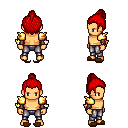
a pixel art fantasy rpg character, male body template, human, tanned skin, gold arm armor, metal pants, red short topknot hairstyle, leather bracers, brown slippers, four views (front, back, left, right), 2x2 character sprite sheet, small pixel art, hard edges, no anti-aliasing